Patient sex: M
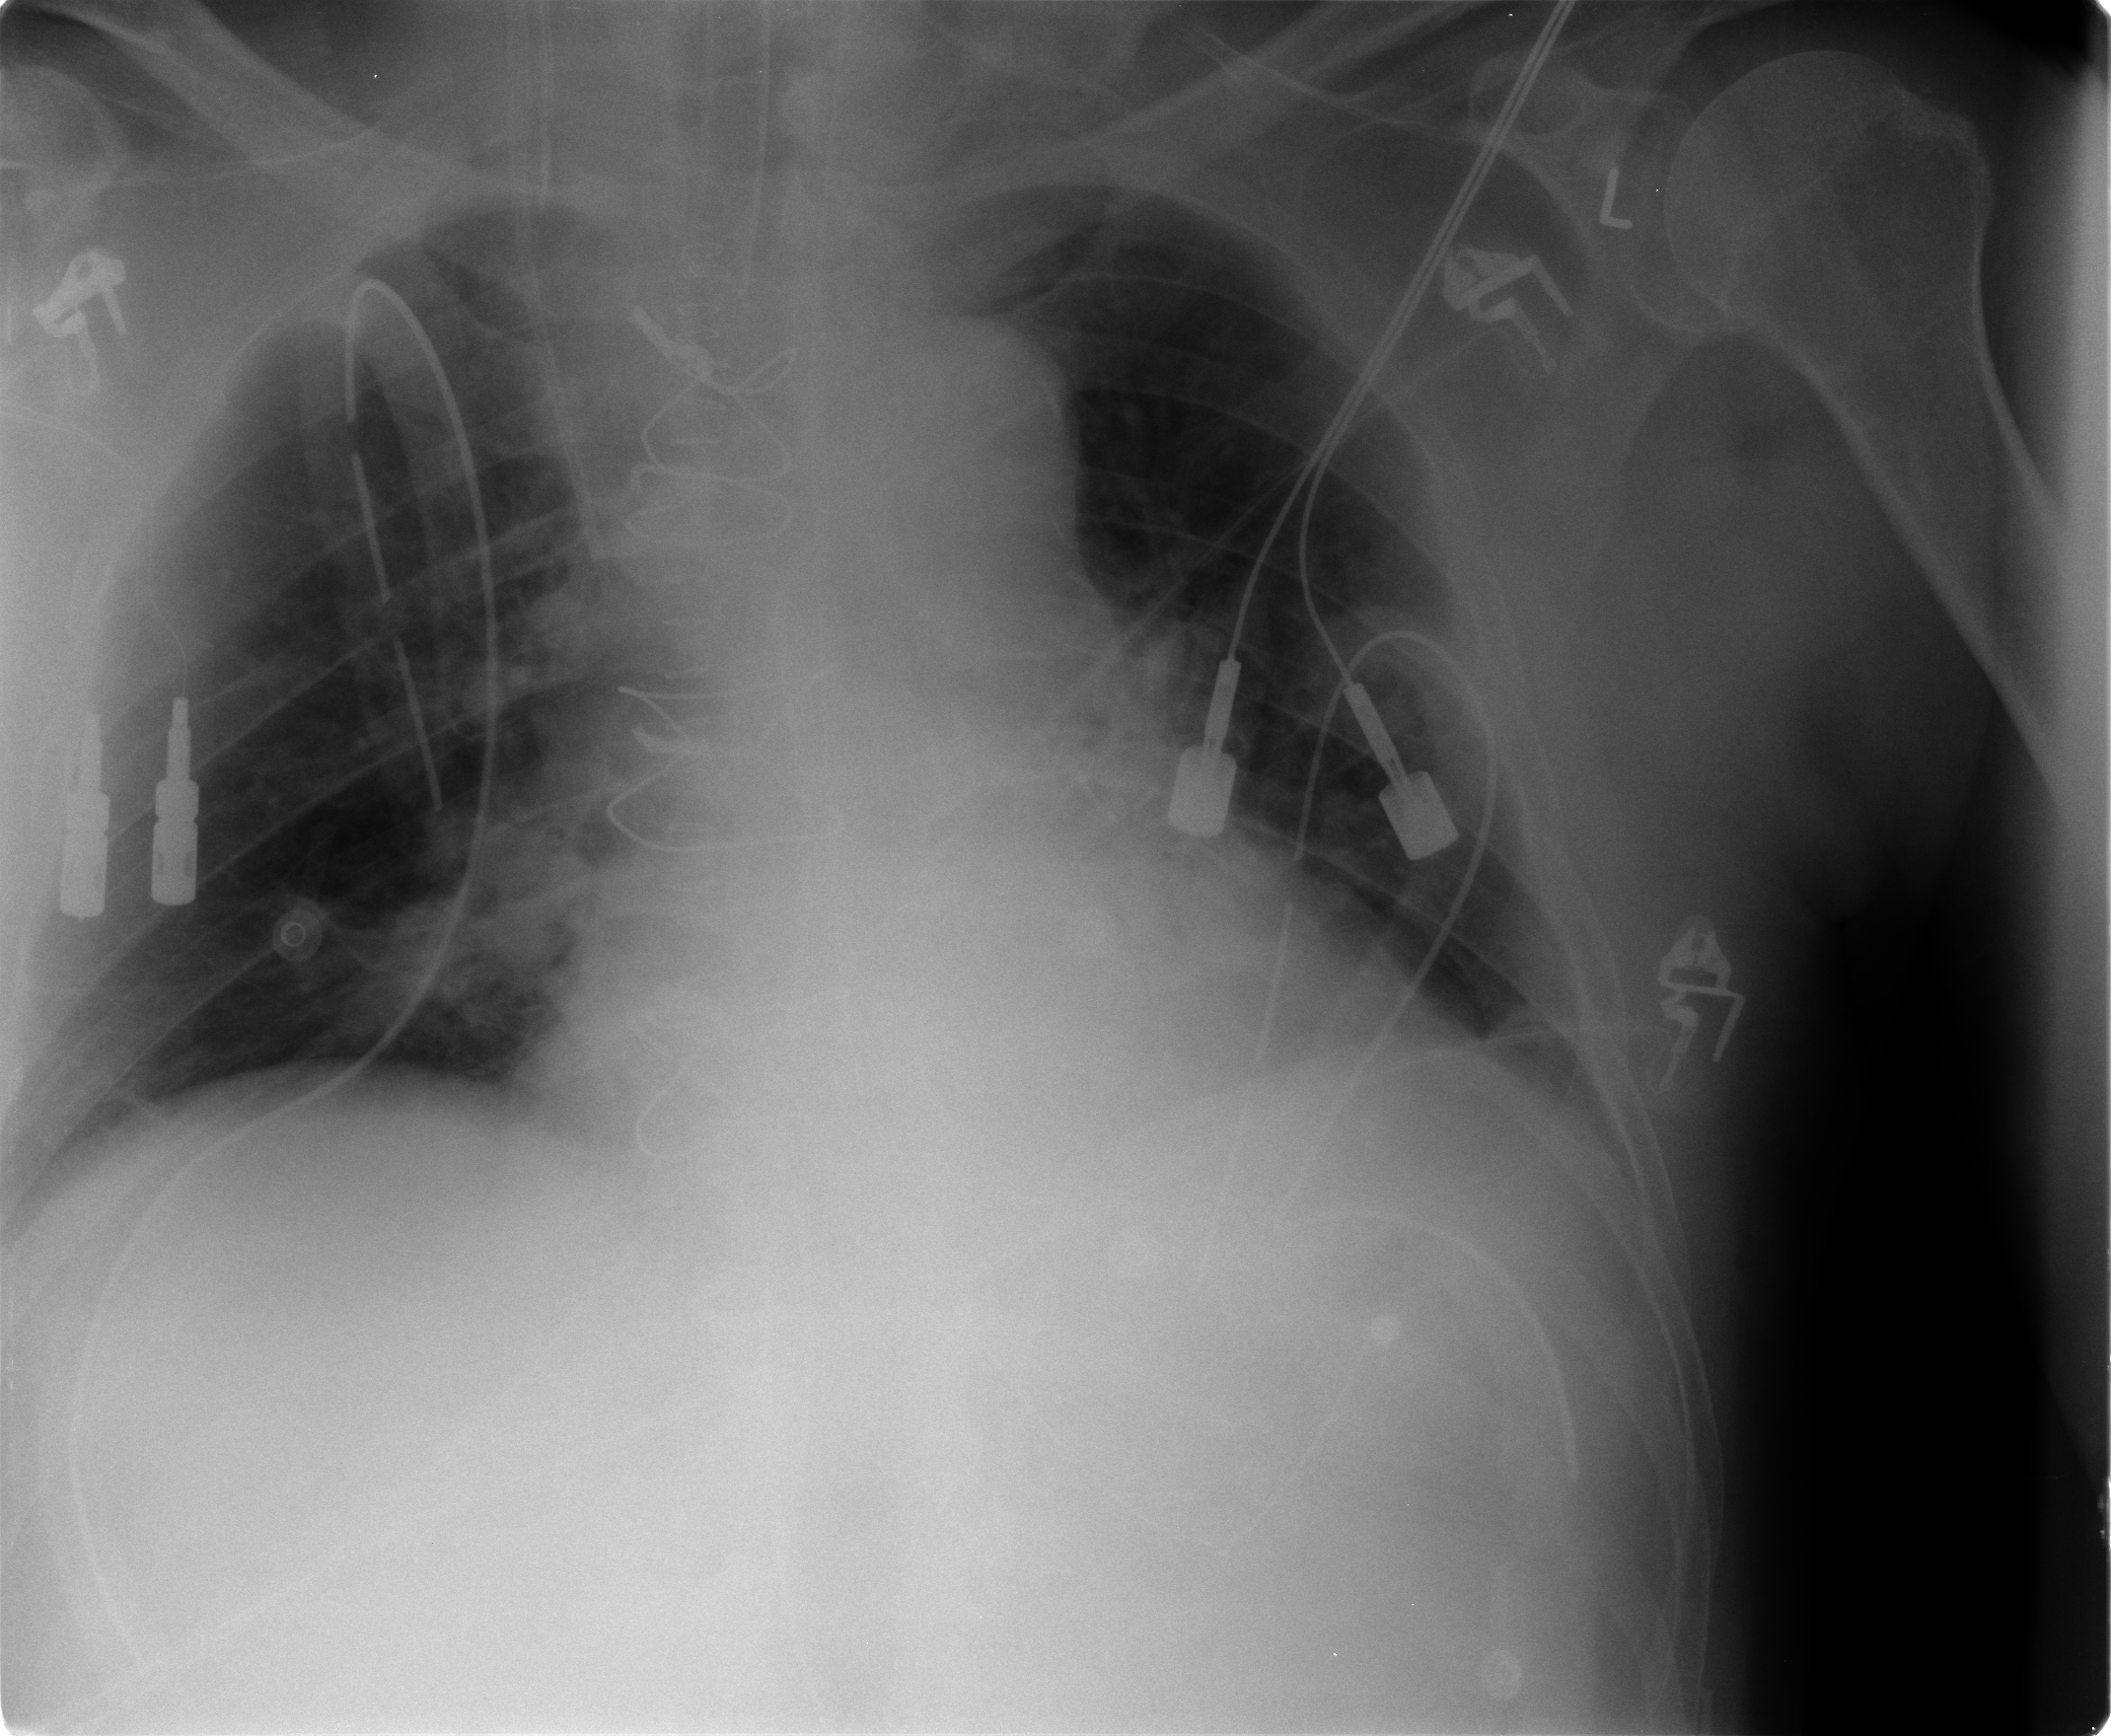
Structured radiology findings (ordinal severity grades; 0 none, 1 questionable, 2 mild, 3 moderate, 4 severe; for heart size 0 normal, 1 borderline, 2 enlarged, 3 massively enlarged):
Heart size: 2
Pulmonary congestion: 1
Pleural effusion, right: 0
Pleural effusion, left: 0
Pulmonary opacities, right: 2
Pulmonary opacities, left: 0
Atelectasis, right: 1
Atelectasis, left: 0